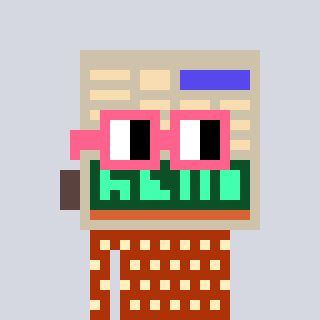
a pixel art character with square pink glasses, a calculator-shaped head and a hotbrown-colored body on a cool background